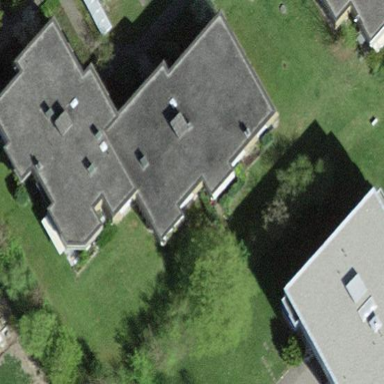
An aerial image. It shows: Building with flat roof.